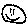
Label: smiley face